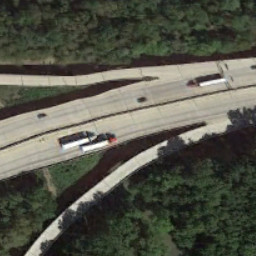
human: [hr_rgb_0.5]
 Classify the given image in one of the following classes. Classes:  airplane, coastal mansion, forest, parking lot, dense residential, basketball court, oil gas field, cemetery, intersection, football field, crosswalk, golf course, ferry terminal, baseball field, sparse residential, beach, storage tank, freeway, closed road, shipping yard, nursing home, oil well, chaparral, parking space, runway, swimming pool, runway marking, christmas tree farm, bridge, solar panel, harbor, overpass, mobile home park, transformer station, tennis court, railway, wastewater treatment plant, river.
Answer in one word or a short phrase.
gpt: overpass